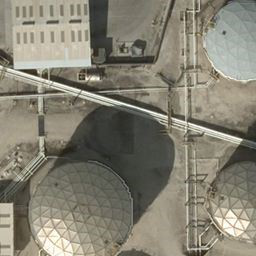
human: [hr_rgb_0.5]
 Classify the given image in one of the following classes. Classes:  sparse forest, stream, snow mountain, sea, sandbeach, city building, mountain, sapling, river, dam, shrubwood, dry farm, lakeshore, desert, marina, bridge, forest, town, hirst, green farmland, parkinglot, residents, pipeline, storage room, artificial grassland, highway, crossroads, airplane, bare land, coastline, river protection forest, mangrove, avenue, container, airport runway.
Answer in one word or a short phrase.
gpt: storage room